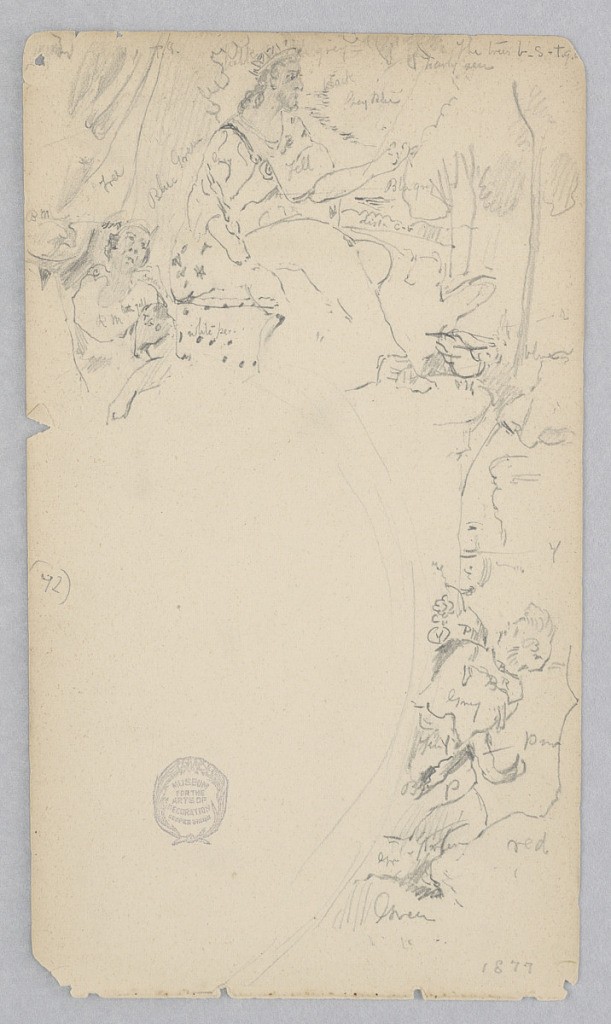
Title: Ornament with Royal Procession
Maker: Robert Frederick Blum, American, 1857–1903
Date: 1877
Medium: Graphite on wove paper
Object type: Drawing
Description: Sketch of a decorative ornament; Center, a seated male figure is wearing a crown and adorned with robes.